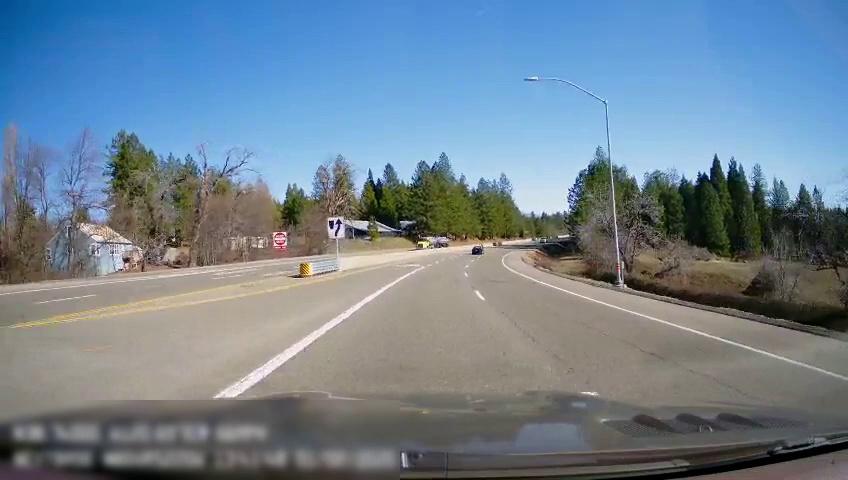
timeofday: Day
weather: Sunny
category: Drivable Space
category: Vehicles | SUV
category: Vehicles | Car
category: Lanes | Opposite Lane
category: Lanes | Current Lane
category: Lanes | Alternate Lane
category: Lanes | Current Lane
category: Lanes | Opposite Lane
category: Lanes | Opposite Lane
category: Lanes | Opposite Lane
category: Lanes | Alternate Lane
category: Traffic | Signs
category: Traffic | Signs
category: Traffic | Signs